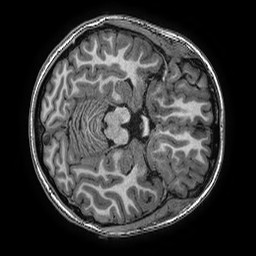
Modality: T1w
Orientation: axial
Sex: female
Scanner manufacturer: ge
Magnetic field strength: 3 T
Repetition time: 0.0077 s
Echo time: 0.003436 s